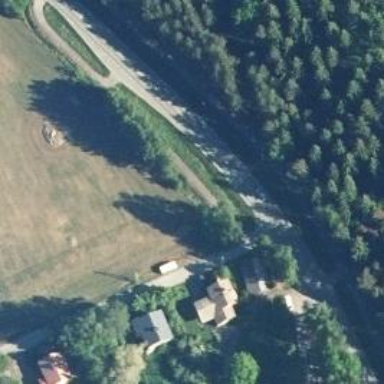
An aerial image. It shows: Residential road with asphalt surface suitable for Nordic skiing.